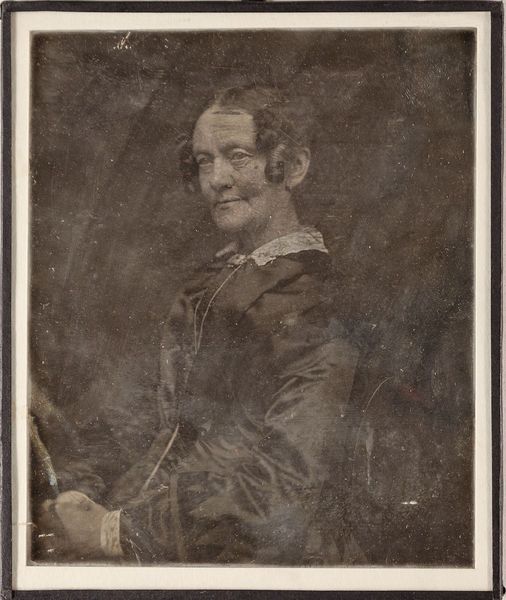
Titel: Charlotte Fielitz, geb. Elstner (1796-1866), die Mutter des Daguerreotypisten, Braunschweig, um 1855
Künstler: Carl Heinrich Oskar Fielitz
Standort: Hamburg
Institution: Museum für Kunst und Gewerbe Hamburg
Schlagwörter: frau, kleid, dame, alt, bild, portrait, figur, locken, sepia, foto, fotografie, photographie, schwarz weiß, photo, antik, rüschchen, muttermal, lichtbild, daguerreotypie, bildwerke, angewandte und bildende kunst, hessische systematik, porträt, porträtfotografie, porträtphotographie, hüftbild